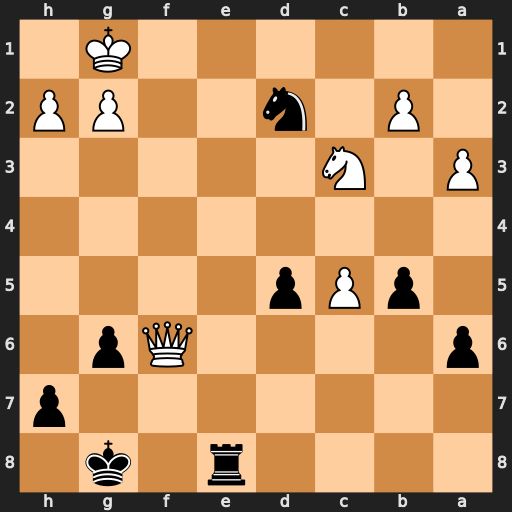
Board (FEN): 4r1k1/7p/p4Qp1/1pPp4/8/P1N5/1P1n2PP/6K1
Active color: b
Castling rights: -
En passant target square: -
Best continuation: Re1+ Kf2 Rf1+ Ke2 Rxf6